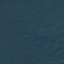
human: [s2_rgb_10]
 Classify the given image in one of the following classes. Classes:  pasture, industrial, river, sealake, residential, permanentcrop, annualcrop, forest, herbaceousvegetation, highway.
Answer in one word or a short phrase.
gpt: Forest